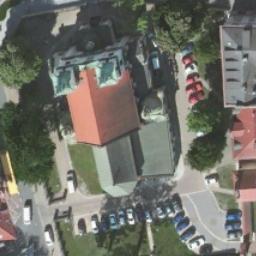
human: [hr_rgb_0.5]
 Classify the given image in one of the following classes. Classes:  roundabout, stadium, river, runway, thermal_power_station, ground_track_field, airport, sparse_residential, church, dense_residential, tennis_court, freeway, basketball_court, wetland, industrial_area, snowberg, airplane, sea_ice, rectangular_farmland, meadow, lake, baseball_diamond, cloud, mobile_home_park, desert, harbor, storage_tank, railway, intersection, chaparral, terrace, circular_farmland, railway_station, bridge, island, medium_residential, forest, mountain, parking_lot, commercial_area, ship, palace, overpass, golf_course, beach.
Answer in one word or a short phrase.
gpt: church